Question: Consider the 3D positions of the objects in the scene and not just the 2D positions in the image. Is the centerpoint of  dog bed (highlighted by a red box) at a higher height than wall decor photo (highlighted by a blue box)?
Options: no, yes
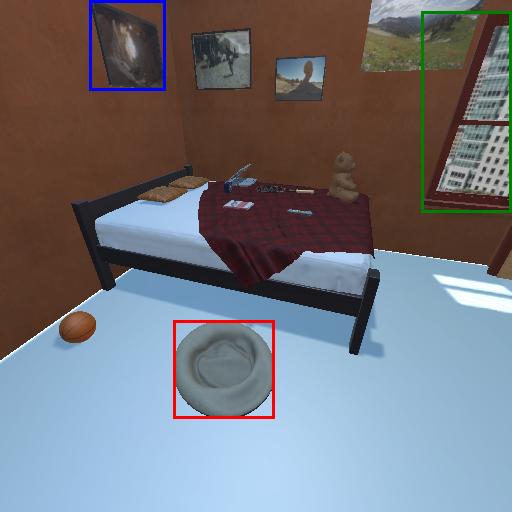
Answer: no